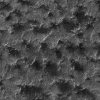
Atmospheric dust classification: not_dusty